Question: I am trying to set up a new subscription in SSRS 2016 and the 'Delivery options (E-Mail)' aren't loading. Here is the error message:
> Exception of type 'System.Web.HttpUnhandledException' was thrown.
The value of parameter 'extension Name' is not valid. (rsInvalidParameter)

I have the SMTP server setup in the Configuration Manager and have sent test emails with it. Is there another configuration I might have missed?
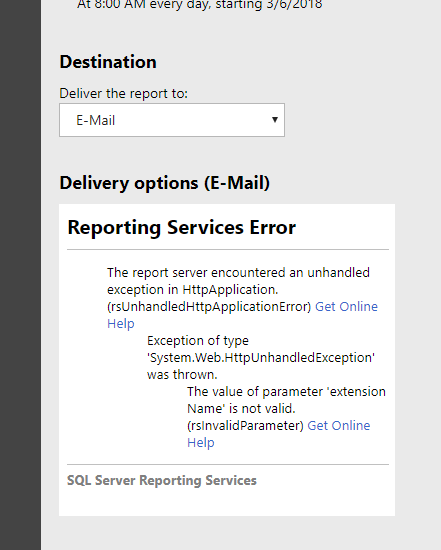
Answer: I ended up trying to add it using powershell and finally got a useful error message telling me my version of SSRS didn't support adding schedules.
> Exception calling "ListSubscriptions" with "1" argument(s): "System.Web.Services.Protocols.SoapException: The feature: "Subscriptions to reports" is not supported in
this edition of Reporting Services.
I am using Web, but apparently I need the Standard version to proceed
<URL>